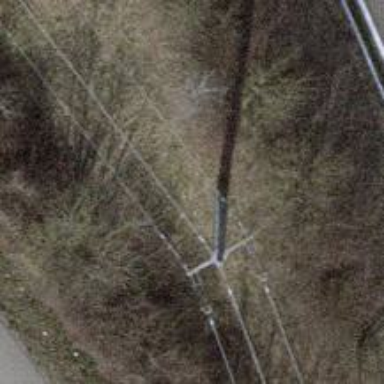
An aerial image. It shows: Concrete power pole.